Question: Newb here working with forms and sql.
I have some sort of cross wiring happening in which the form input name of the eMail input ('incEmail') is actually inserting into the database instead of the value which was entered. Also any data that is entered using the form (<URL>.
To summarize, the kID stays zero for each new entry created. The data entered for the email is not begin submitted to the database, instead the name of the input field is being submitted to the database.

'''
<?php /
# '../' works for a sub-folder. use './' for the root
require '../inc_0700/config_inc.php'; #provides configuration, pathing, error handling, db credentials
//END CONFIG AREA ----------------------------------------------------------
# Read the value of 'action' whether it is passed via $_POST or $_GET with $_REQUEST
if(isset($_REQUEST['act'])){$myAction = (trim($_REQUEST['act']));}else{$myAction = "";}
switch ($myAction)
{//check 'act' for type of process
case "add": //2) Form for adding new report
addReport();
break;
case "insert": //3) Insert new report
insertExecute();
break;
default: //1)Show existing Reports
showReport();
}
function showReport()
{//Select Report
global $config;
get_header();
echo '<h3 align="center">' . smartTitle() . '</h3>';
$sql = 'select kID, incWho, incEmail, incWhat, incWhen from incKaiju';
$result = mysqli_query(IDB::conn(),$sql) or die(trigger_error(mysqli_error(IDB::conn()), E_USER_ERROR));
if (mysqli_num_rows($result) > 0)//at least one record!
{//show results
echo '<table align="center" border="1" style="border-collapse:collapse" cellpadding="3" cellspacing="3">';
echo '<tr>
<th>Kaiju Incident Report</th>
<th>eMail</th>
<th>Officer Reporting</th>
<th>Kaiju Identified</th>
<th>Date of Incident</th>
</tr>
';
while ($row = mysqli_fetch_assoc($result))
{//dbOut() function is a 'wrapper' designed to strip slashes, etc. of data leaving db
echo '<tr>
<td>Kid00' . (int)$row['kID'] . '</td>
<td>' . dbOut($row['incEmail']) . '</td>
<td>Officer ' . dbOut($row['incWho']) . '</td>
<td>' . dbOut($row['incWhat']) . '</td>
<td>' . dbOut($row['incWhen']) . '</td>
</tr>
';
}
echo '</table>';
}else{//no records
echo '<div align="center"><h3>Currently No Reports in Database.</h3></div>';
}
echo '<div align="center"><a href="' . THIS_PAGE . '?act=add"><br />ADD REPORT</a></div>';
@mysqli_free_result($result); //free resources
get_footer();
}
function addReport()
{# shows details from a single Report, and preloads their first name in a form.
global $config;
//Inject my styles and crap here
$config->loadhead .= '
<script type="text/javascript" src="' . VIRTUAL_PATH . 'include/util.js"></script>
<script type="text/javascript">
function checkForm(thisForm)
{//check form data for valid info
if(empty(thisForm.incWho,"Reporting Officer ")){return false;}
if(!isEmail(thisForm.incEmail,"Please Enter a Valid Email")){return false;}
return true;//if all is passed, submit!
if(empty(thisForm.incWhat,"Confirm Kaiji ")){return false;}
if(empty(thisForm.incWhen,"Date of Incident ")){return false;}
}
</script>';
get_header();
echo '
<h3 align="center">' . smartTitle() . ' List + Add + Insert</h3>
<h4 align="center">Enter Report</h4>
<form action="' . THIS_PAGE . '" method="post" onsubmit="return checkForm(this);">
<table align="center">
<tr><td align="right">Reporting Officer</td>
<td>
<input type="text" name="incWho" />
<font color="red"><b>*</b></font> <em>(alphanumerics & punctuation)</em>
</td>
</tr>
<tr><td align="right">Email</td>
<td>
<input type="text" name="incEmail" />
<font color="red"><b>*</b></font> <em>(valid email only)</em>
</td>
</tr>
<tr><td align="right">Confirm Kaiji</td>
<td>
<input type="text" name="incWhat" />
<font color="red"><b>*</b></font> <em>(alphanumerics & punctuation)</em>
</td>
</tr>
<tr><td align="right">Date of Incident </td>
<td>
<input type="text" name="incWhen" />
<font color="red"><b>*</b></font> <em>(alphanumerics & punctuation)</em>
</td>
</tr>
<input type="hidden" name="act" value="insert" />
<tr>
<td align="center" colspan="2">
<input type="submit" value="Submit Report"><em>(<font color="red"><b>*</b> required field</font>)</em>
</td>
</tr>
</table>
</form>
<div align="center"><a href="' . THIS_PAGE . '">Exit (Do not submit Incident Report)</a></div>
';
get_footer();
}
function insertExecute()
{
$iConn = IDB::conn();//must have DB as variable to pass to mysqli_real_escape() via iformReq()
$redirect = THIS_PAGE; //global var used for following formReq redirection on failure
$incWho = strip_tags(iformReq('incWho', $iConn));
$Email = strip_tags(iformReq('incEmail',$iConn));//if no email then comment line out
$incWhat = strip_tags(iformReq('incWhat', $iConn));
$incWhen = strip_tags(iformReq('incWhen', $iConn));
//next check for specific issues with data
if(!ctype_graph($_POST['incWho'])|| !ctype_graph($_POST['incWhat'])|| !ctype_graph($_POST['incWhen']))
{//data must be alphanumeric or punctuation only
feedback("Data submitted may only contain letters, numbers or punctuation");
myRedirect(THIS_PAGE);
}
if(!onlyEmail($_POST['incEmail']))
{//data must be alphanumeric or punctuation only
feedback("Data entered for email is not valid");
myRedirect(THIS_PAGE);
}
//build string for SQL insert with replacement vars, %s for string, %d for digits
$sql = "INSERT INTO incKaiju (incWho, incEmail, incWhat, incWhen) VALUES ('%s','%s','%s','%s')";
//$sql = "INSERT INTO incKaiju (incWho, incEmail, incWhat, incWhen) VALUES ('%s','%s','%s',NOW())";
# sprintf() allows us to filter (parameterize) form data
$sql = sprintf($sql,$incWho,incEmail,$incWhat,$incWhen);
@mysqli_query($iConn, $sql) or die(trigger_error(mysqli_error($iConn), E_USER_ERROR));
#feedback success or failure of update
if (mysqli_affected_rows($iConn) > 0)
{//success! provide feedback, chance to change another!
feedback("Report added successfully!","notice"); //notice changes color to red!
}else{//Problem! Provide feedback!
feedback("Report failed to submit!");
}
myRedirect(THIS_PAGE);
}
'''
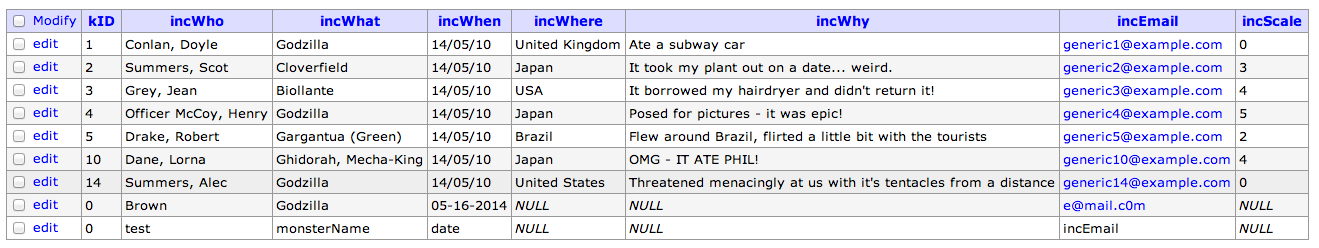
Answer: To fix the issue with the email:
'''
$sql = sprintf($sql,$incWho,$incEmail,$incWhat,$incWhen);
'''
You're missing a $ there.
If the kid column is not auto-increment, it will not automatically increment on a new insert. Modify the table accordingly in MySQL:
'''
ALTER TABLE incKaiju CHANGE kID kID INT(10) AUTO_INCREMENT PRIMARY KEY;
'''